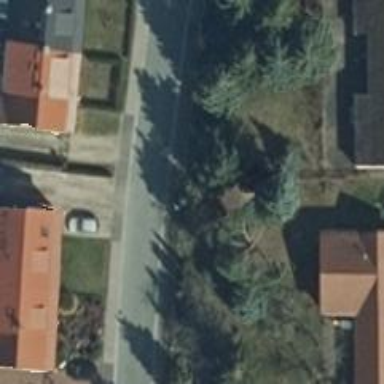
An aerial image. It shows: Asphalt road in residential area.